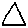
Label: triangle